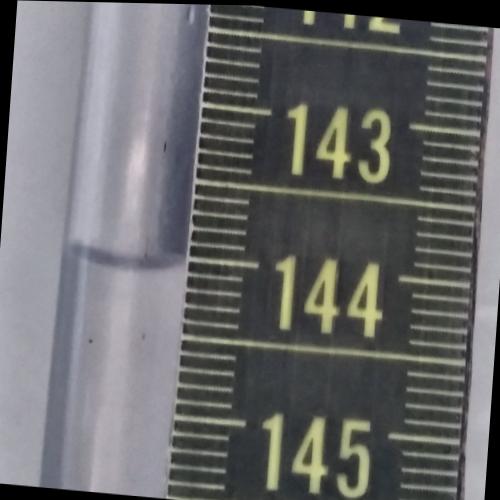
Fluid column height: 144.1 cm